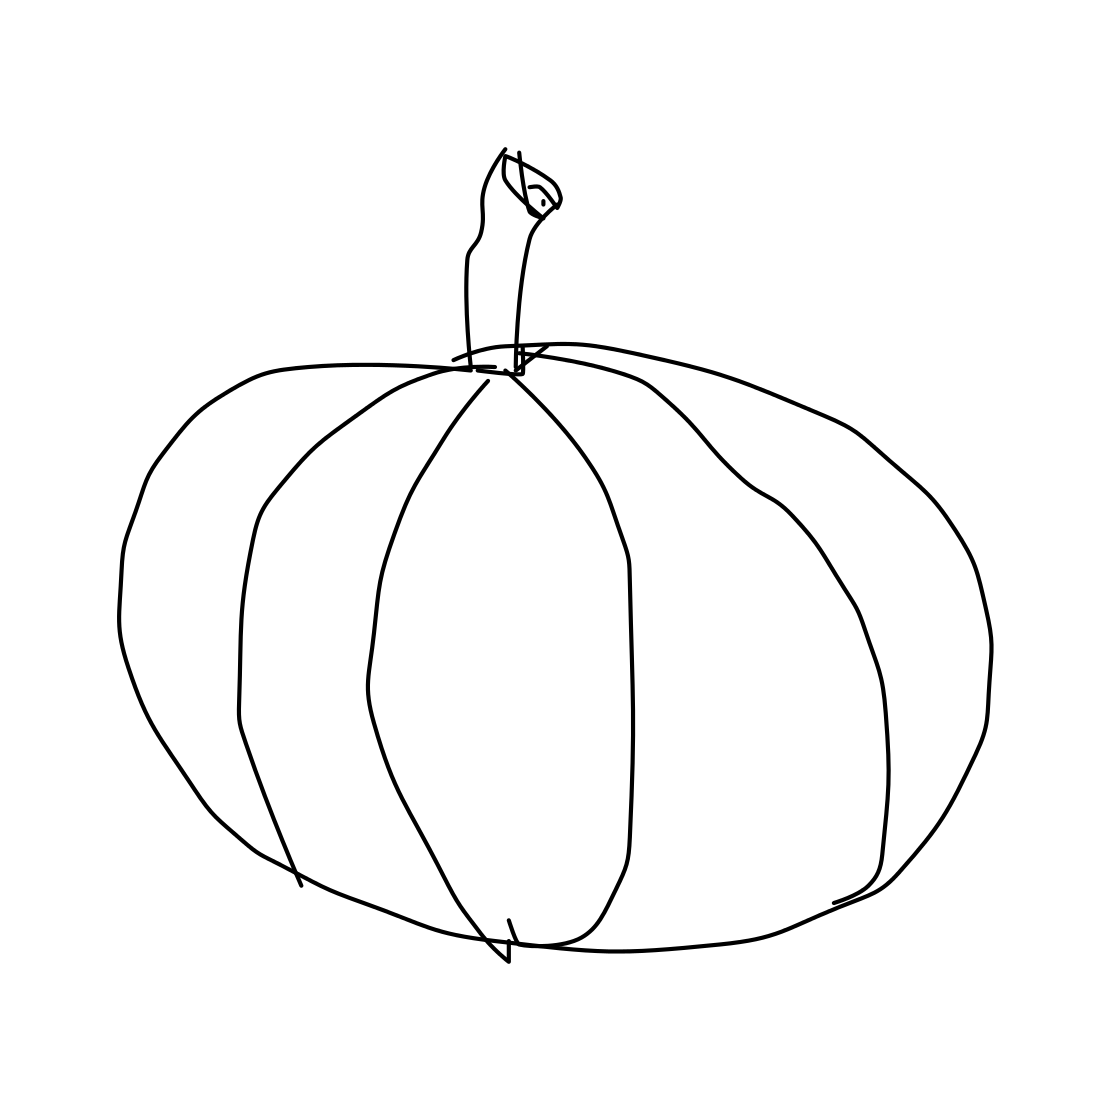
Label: pumpkin